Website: walmart
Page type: customer-info-address
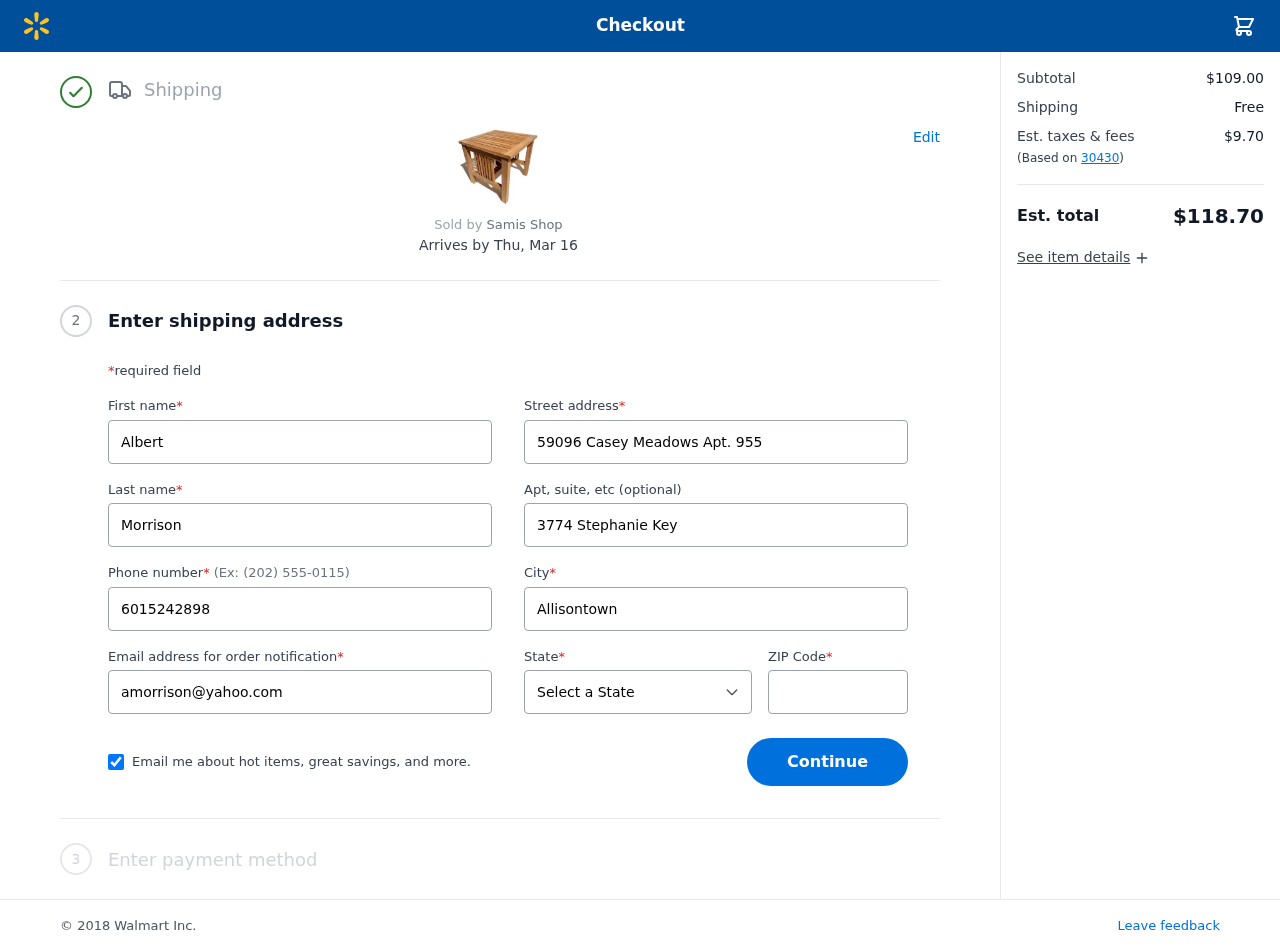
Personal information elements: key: PII_CITY
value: Allisontown
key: PII_EMAIL
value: amorrison@yahoo.com
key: PII_FIRSTNAME
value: Albert
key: PII_LASTNAME
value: Morrison
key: PII_PHONE
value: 6015242898
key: PII_POSTCODE
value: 30430
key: PII_STATE
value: Texas
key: PII_STREET
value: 59096 Casey Meadows Apt. 955
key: PII_STREET2
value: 3774 Stephanie Key
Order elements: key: ORDER_DELIVERY_DATE
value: Thu, Mar 16
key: ORDER_SUBTOTAL
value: $109.00
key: ORDER_SHIPPING_COST
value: Free
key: ORDER_TAX
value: $9.70
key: ORDER_TOTAL
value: $118.70